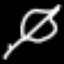
Label: leaf